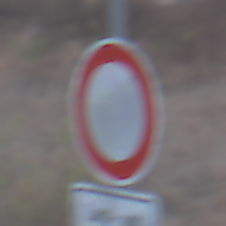
Verkehrszeichen: VerbotFahrzeugeAllerArt
Zusatzzeichen unten: BesondereFahrzeugeUndTransportgueter8
Umgebung: Outdoor, Nature
Tageszeit: SunriseSunset
Wetter: Clear
Licht: Natural
Jahreszeit: NotSpecified
Kontrast: LowContrast